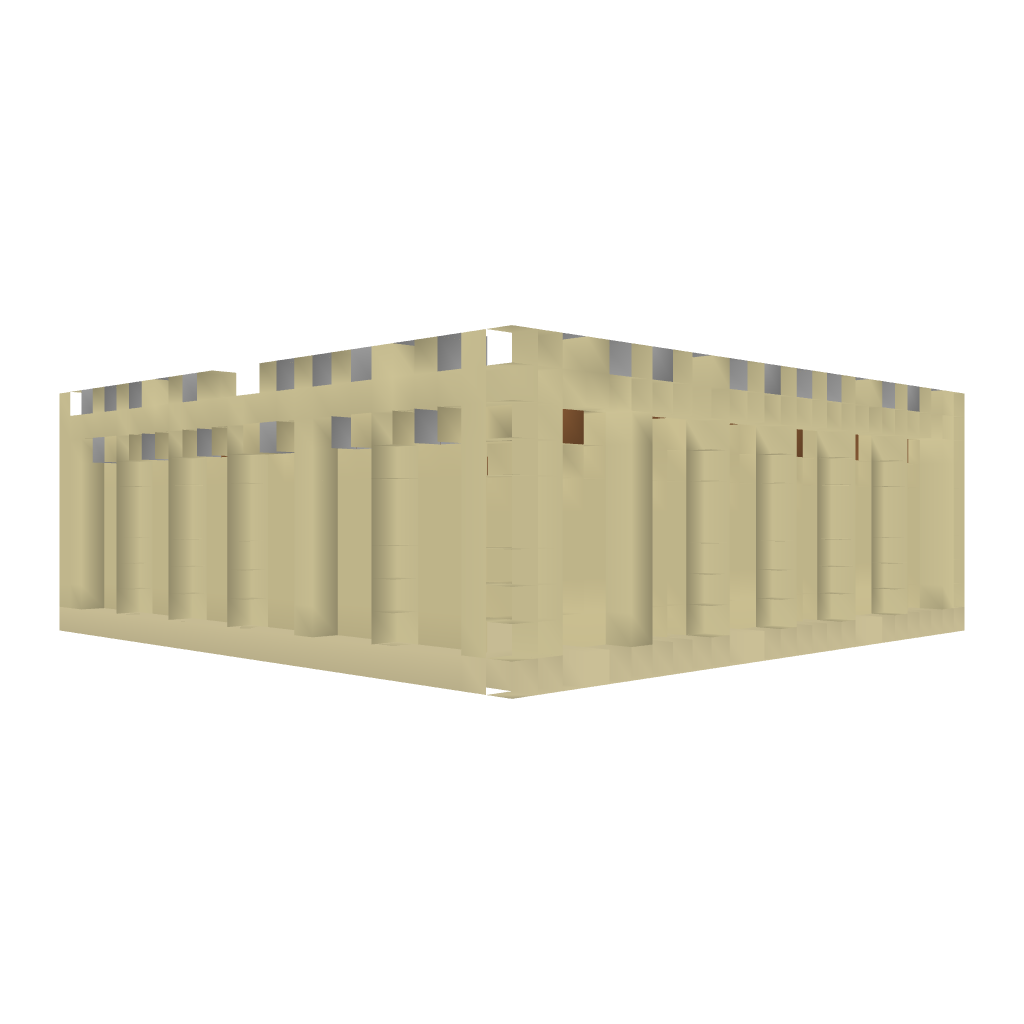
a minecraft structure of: Desert city canton